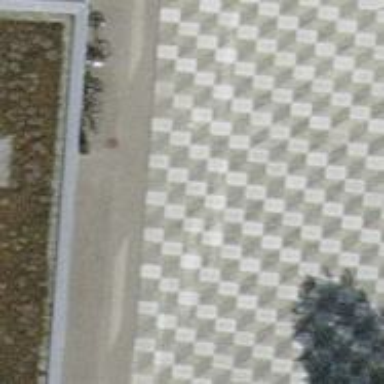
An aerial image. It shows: Bicycle parking area with bollards.